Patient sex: M
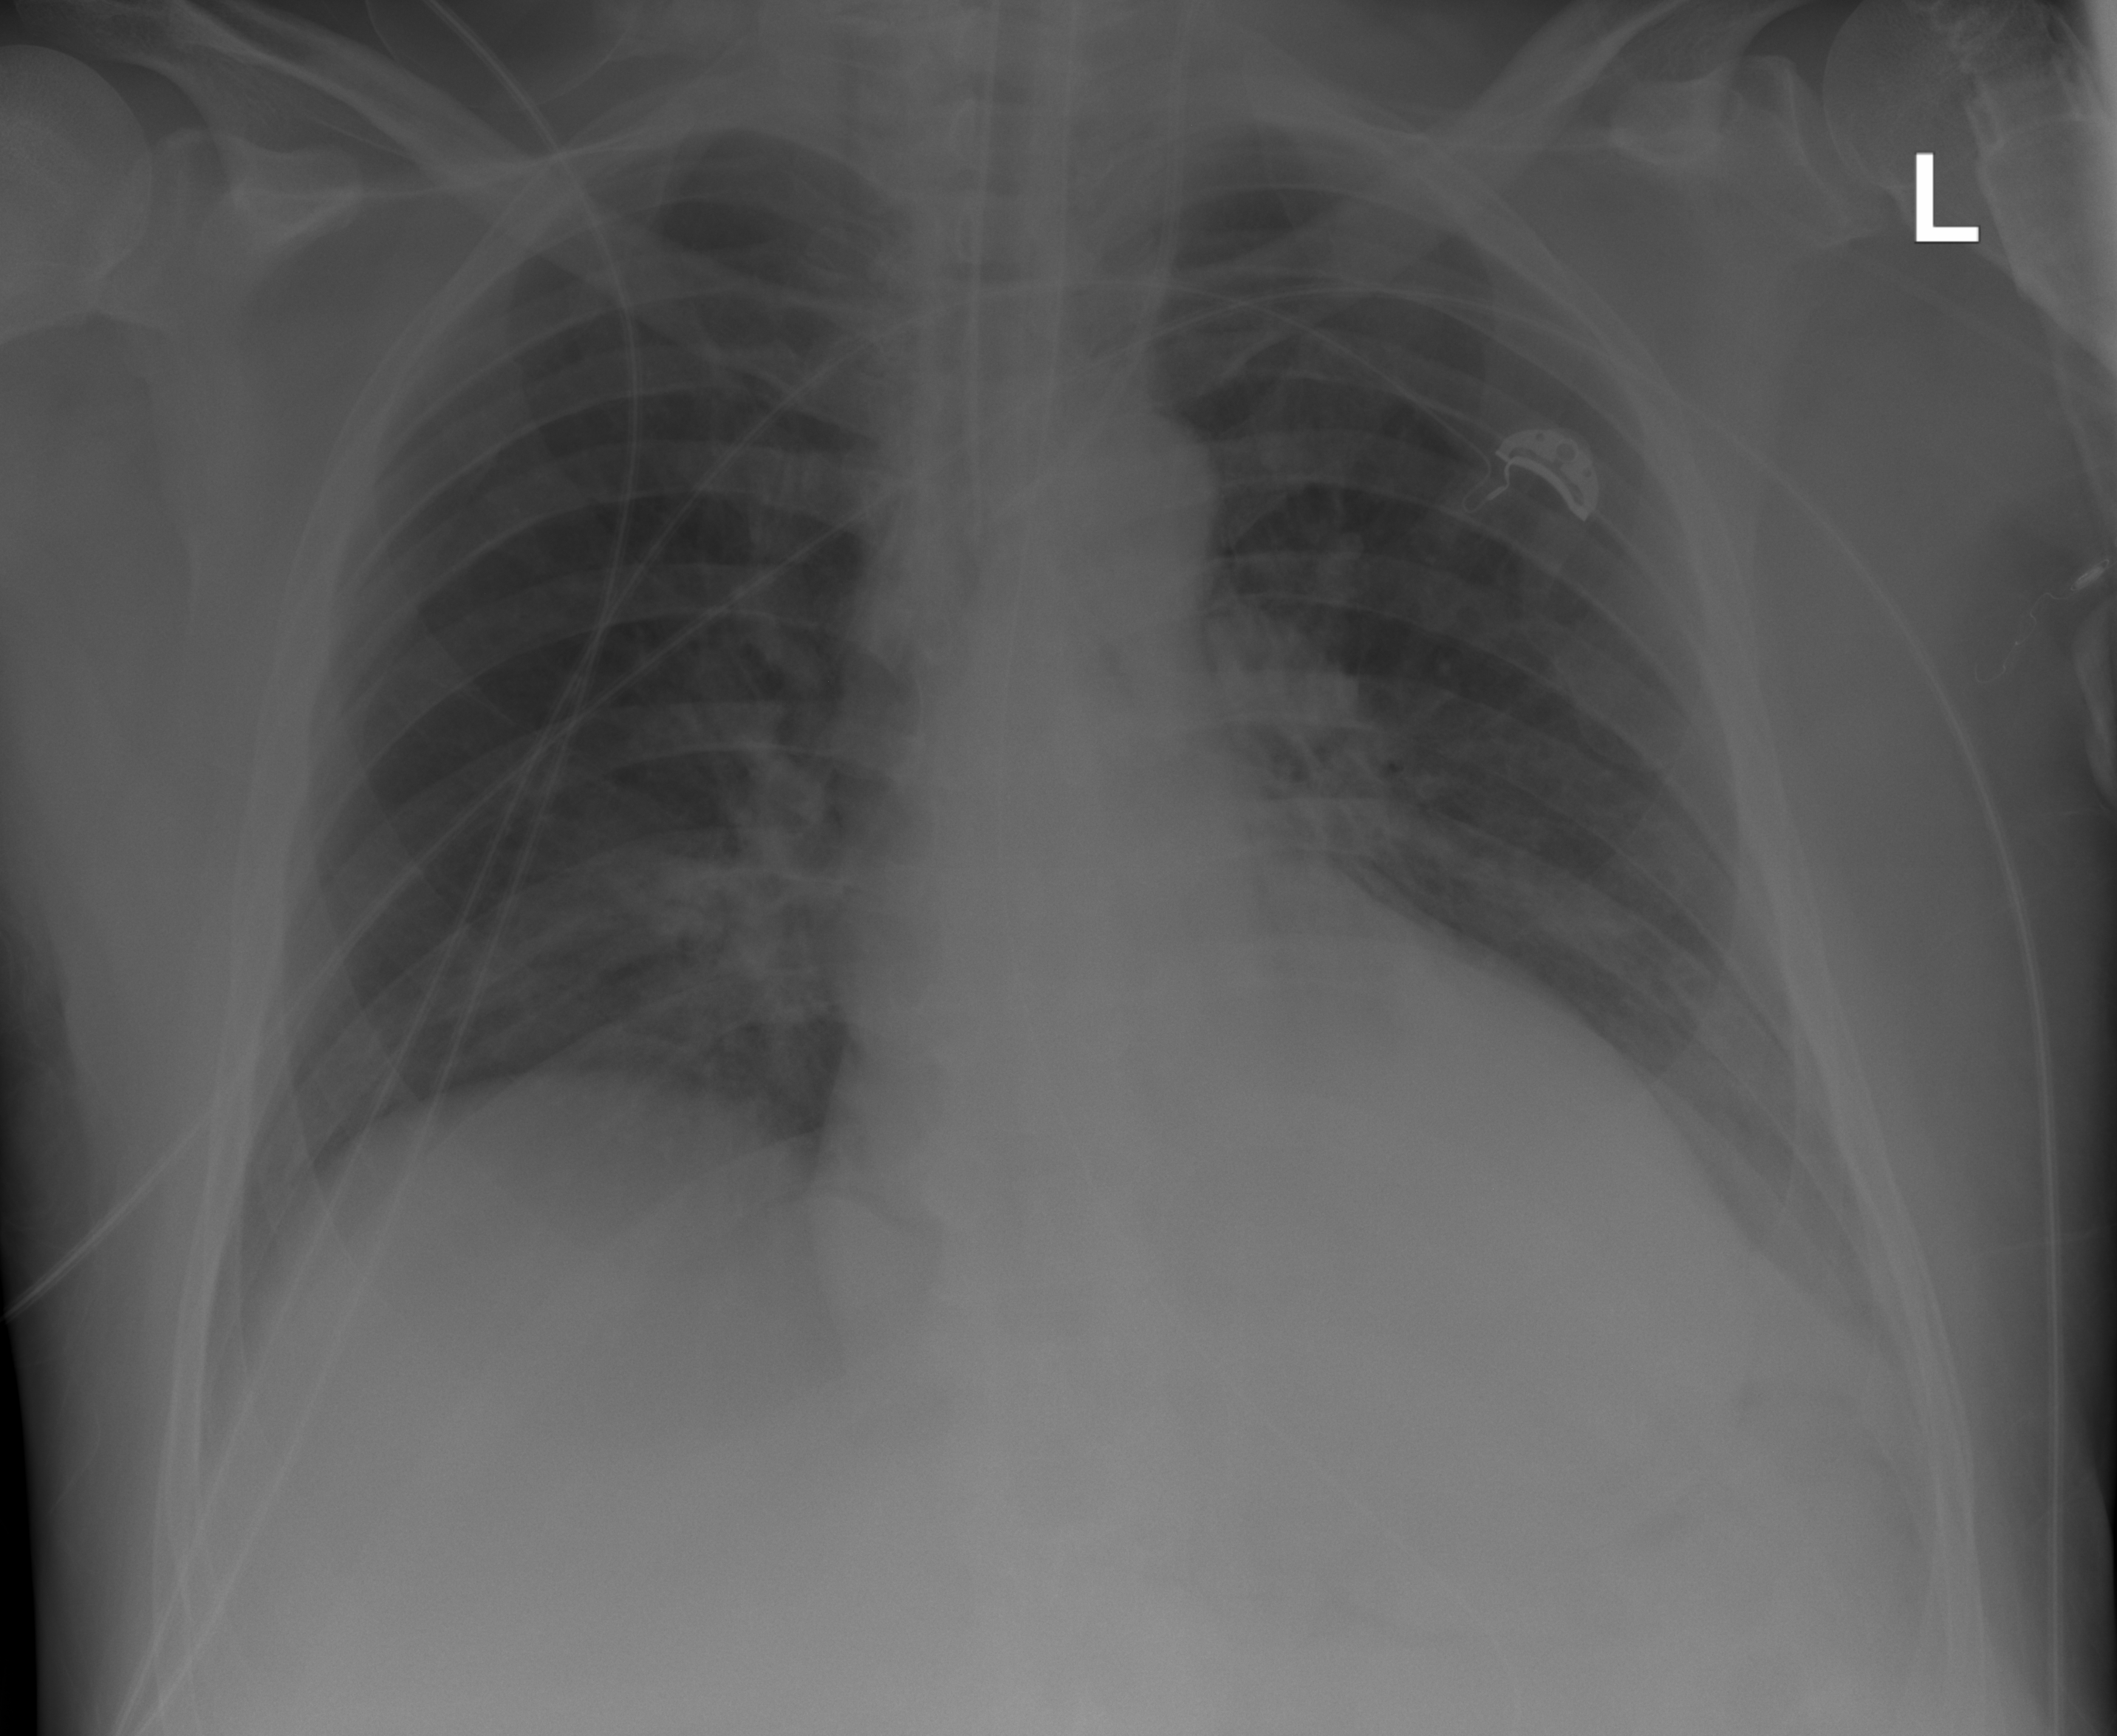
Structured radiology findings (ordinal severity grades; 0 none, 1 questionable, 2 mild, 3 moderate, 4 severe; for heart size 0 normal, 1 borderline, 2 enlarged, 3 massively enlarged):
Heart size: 2
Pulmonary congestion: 0
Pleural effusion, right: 0
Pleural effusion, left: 1
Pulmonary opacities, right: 0
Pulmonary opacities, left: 0
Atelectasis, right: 2
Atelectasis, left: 1